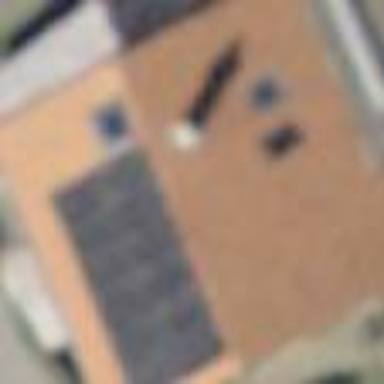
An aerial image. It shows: Residential building.